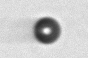
Label: bead